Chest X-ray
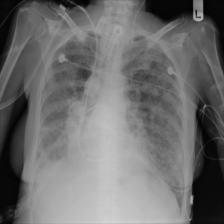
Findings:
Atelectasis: negative
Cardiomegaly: negative
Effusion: negative
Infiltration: negative
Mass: negative
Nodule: negative
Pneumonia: negative
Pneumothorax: negative
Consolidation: negative
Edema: negative
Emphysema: negative
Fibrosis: negative
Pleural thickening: negative
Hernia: negative